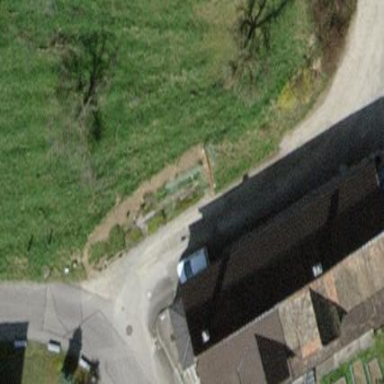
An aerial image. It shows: Simple house.